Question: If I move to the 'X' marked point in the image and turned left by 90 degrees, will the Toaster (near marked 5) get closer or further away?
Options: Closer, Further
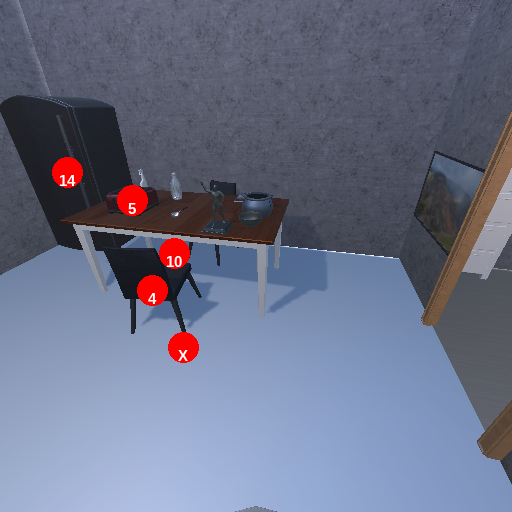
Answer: Closer